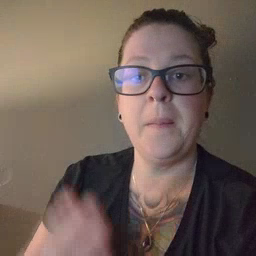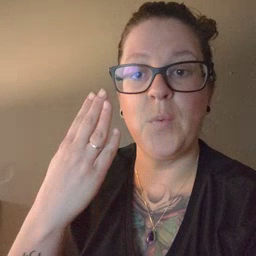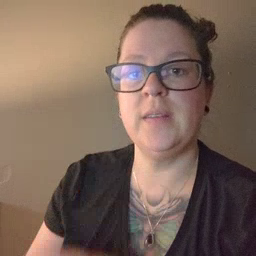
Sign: morning